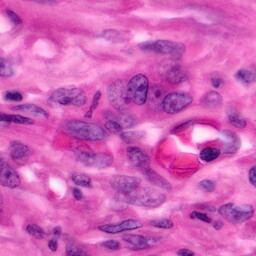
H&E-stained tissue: Pancreatic